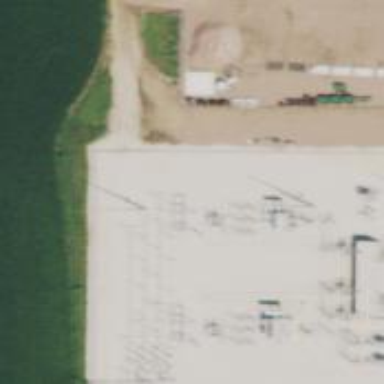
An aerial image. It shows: Switch used for power control.